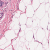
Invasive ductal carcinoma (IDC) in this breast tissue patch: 0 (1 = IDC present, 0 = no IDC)